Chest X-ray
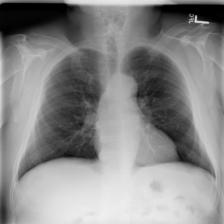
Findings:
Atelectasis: negative
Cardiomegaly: negative
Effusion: negative
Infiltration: positive
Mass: negative
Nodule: negative
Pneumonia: negative
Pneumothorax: negative
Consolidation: negative
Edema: negative
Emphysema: negative
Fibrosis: negative
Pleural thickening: negative
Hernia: negative